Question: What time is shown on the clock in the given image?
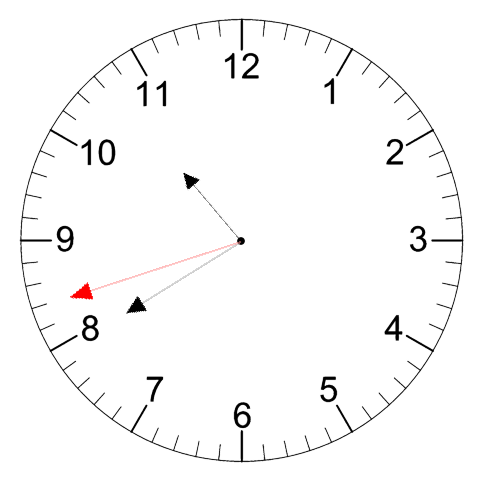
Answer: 10:39:42